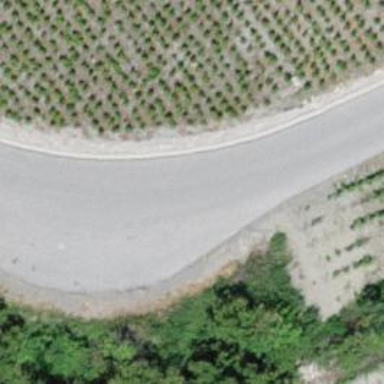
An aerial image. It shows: Passing place on the road.